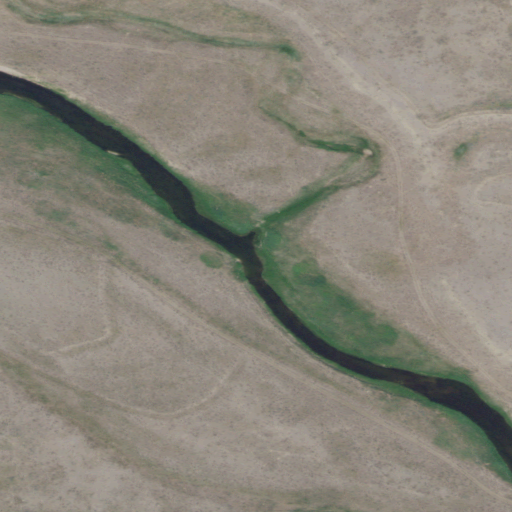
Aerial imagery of valley in Montana named Corregan Coulee containing shrub, woody wetlands, grassland, and herbaceous wetlands